Field crop: tomato
Growth stage: 2
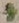
Species: solanum